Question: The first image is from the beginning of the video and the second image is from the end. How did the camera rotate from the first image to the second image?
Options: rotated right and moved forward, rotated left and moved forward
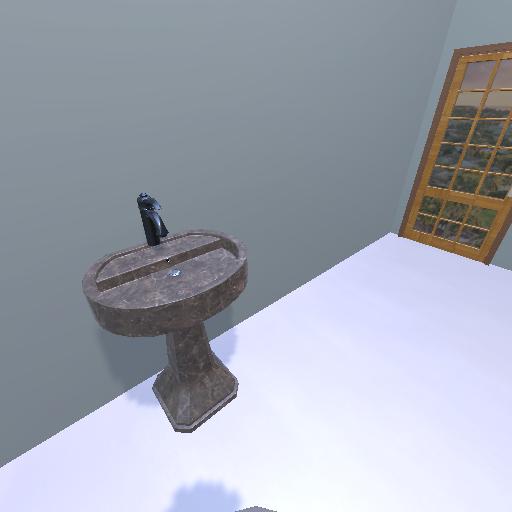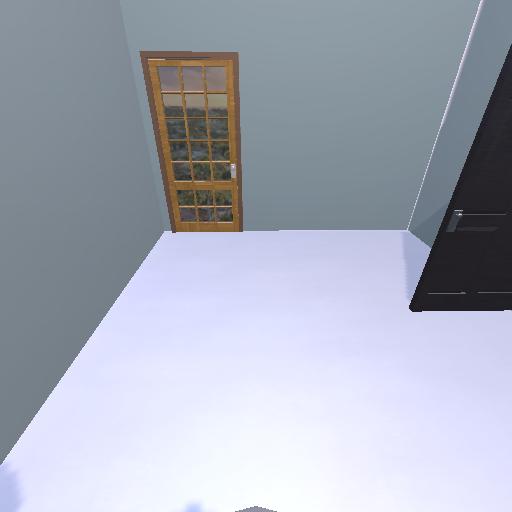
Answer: rotated right and moved forward